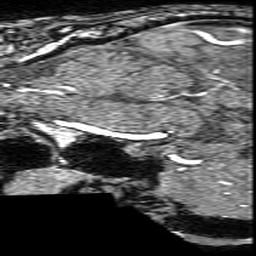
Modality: angio
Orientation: sagittal
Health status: ill
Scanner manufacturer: philips
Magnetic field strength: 3 T
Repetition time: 0.01872 s
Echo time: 0.003475 s